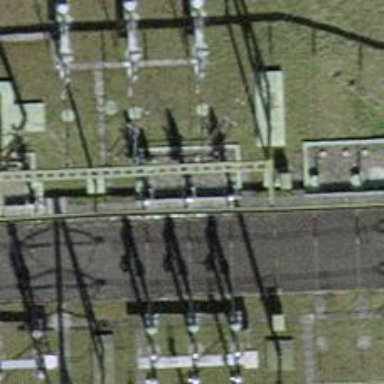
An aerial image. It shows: Insulator used in power equipment.